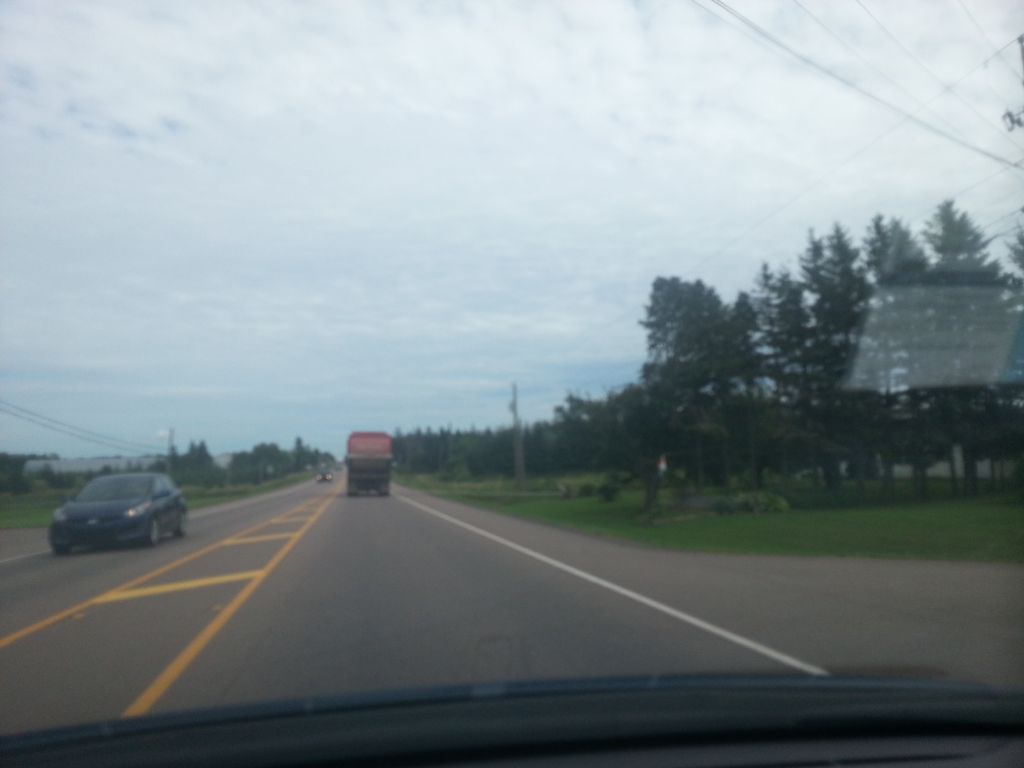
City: charlottetown